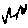
Label: zigzag